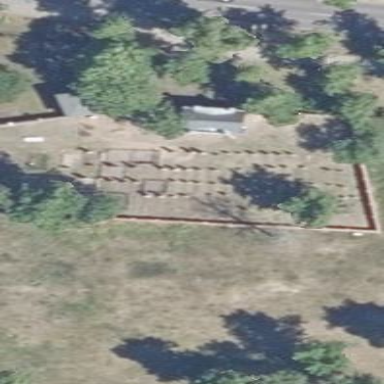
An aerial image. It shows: Grave yard.